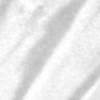
Label: change